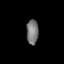
Tissue: lung
Cell type: Endothelial cells
Senescence score: 0.6
Nuclear area (px): 290
Mean DAPI intensity: 119.538